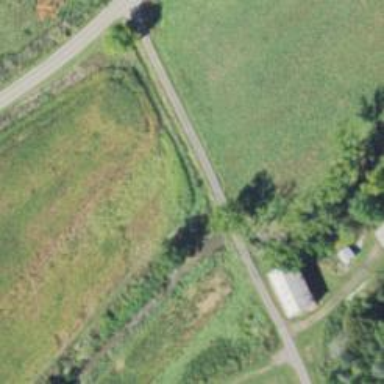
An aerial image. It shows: Culvert tunnel.